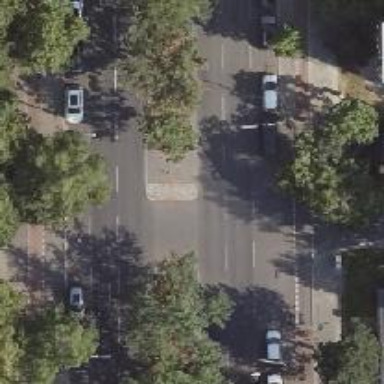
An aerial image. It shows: Unmarked crossing with pedestrian island.